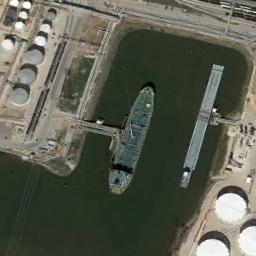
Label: ship